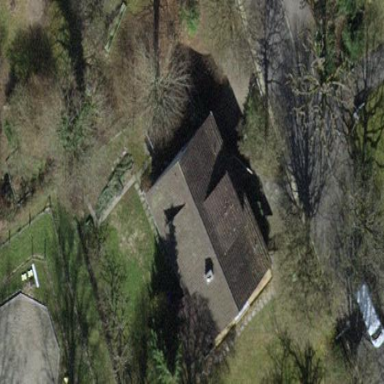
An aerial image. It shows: Building with tile roof.